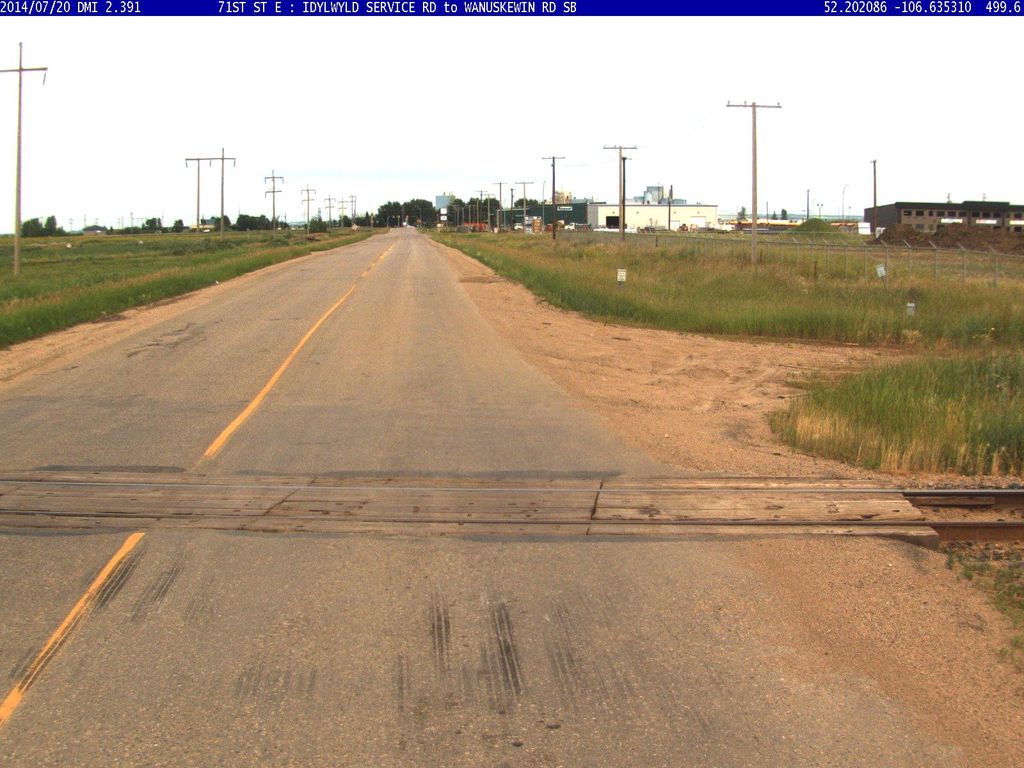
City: saskatoon